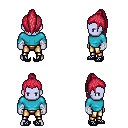
a pixel art fantasy rpg character, male body template, dark elf, purple skin, teal long-sleeve shirt, gold greaves, ruby red long topknot hairstyle, white cloth bandages, ghillies, four views (front, back, left, right), 2x2 character sprite sheet, small pixel art, hard edges, no anti-aliasing